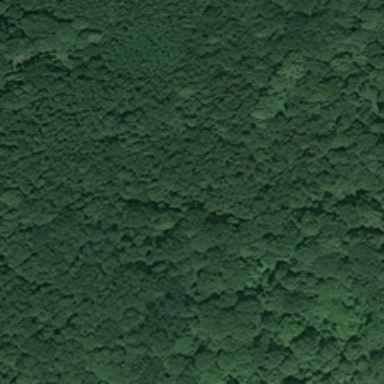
There is a narrow river flowing into the dense bottle green forest .